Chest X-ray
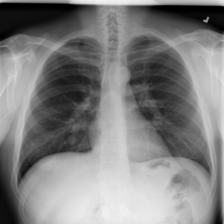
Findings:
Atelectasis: negative
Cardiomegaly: negative
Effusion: negative
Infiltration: negative
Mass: negative
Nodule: positive
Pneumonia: negative
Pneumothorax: negative
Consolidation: negative
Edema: negative
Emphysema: negative
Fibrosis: negative
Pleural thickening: negative
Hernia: negative